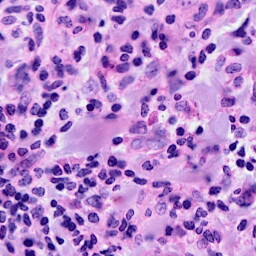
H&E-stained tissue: Breast